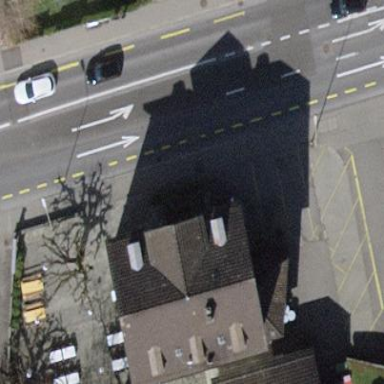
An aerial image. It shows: Hotel with tiled roof.